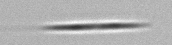
Label: pennate_Pseudo-nitzschia